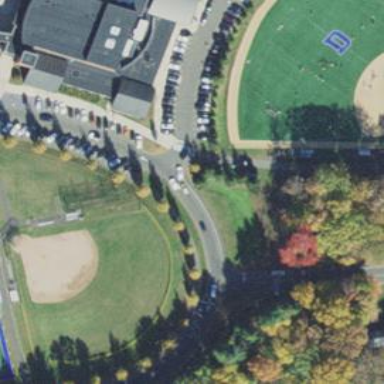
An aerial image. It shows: Softball pitch for leisure sports.